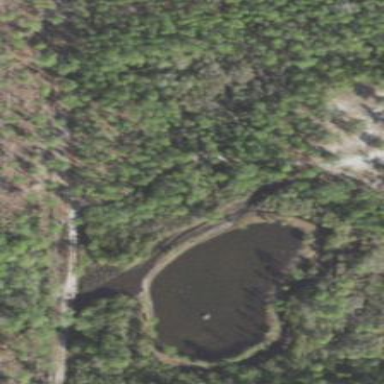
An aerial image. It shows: Reservoir of water.